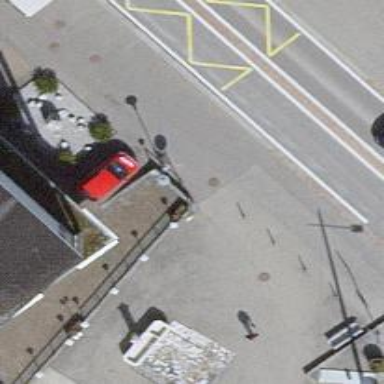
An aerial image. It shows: Sidewalk.